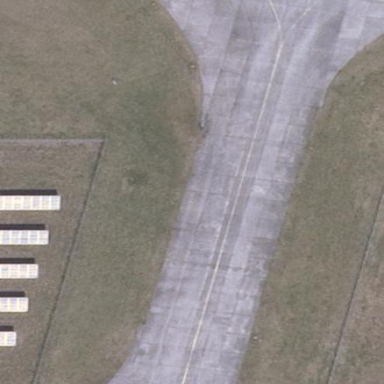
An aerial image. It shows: View of taxiway at the airport.